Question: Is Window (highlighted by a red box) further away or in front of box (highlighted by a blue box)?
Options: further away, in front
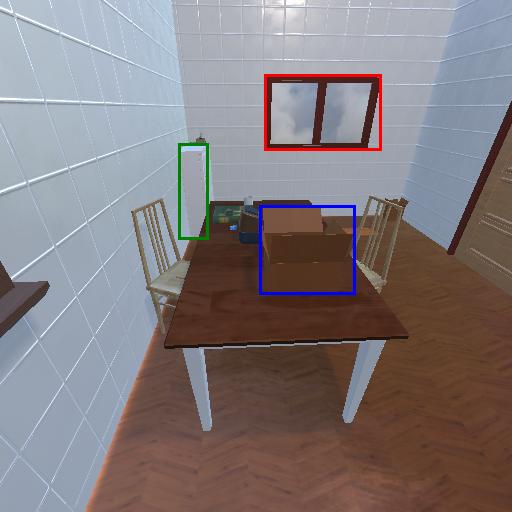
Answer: further away